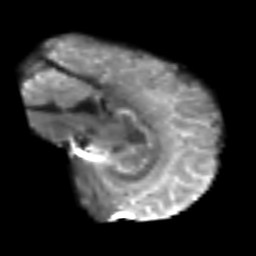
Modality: T2w
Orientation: sagittal
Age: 54
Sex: male
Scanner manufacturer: siemens
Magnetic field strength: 3 T
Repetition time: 6.1 s
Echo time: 0.101 s